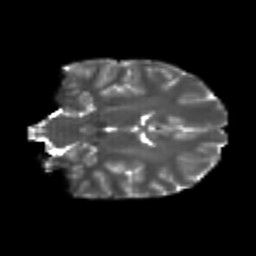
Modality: T2w
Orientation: coronal
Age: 19
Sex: female
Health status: healthy
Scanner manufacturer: philips
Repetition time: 7.387 s
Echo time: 0.08599 s